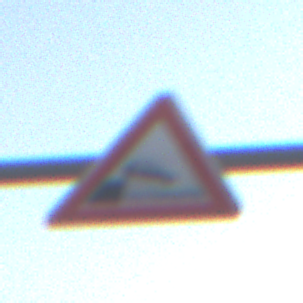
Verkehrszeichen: Ufer
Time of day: SunriseSunset
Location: Outdoor (Urban)
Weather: Clear
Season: NotSpecified
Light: Natural